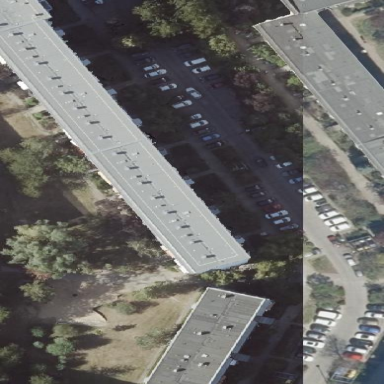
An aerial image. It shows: Street-side parking area.